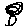
Label: tree